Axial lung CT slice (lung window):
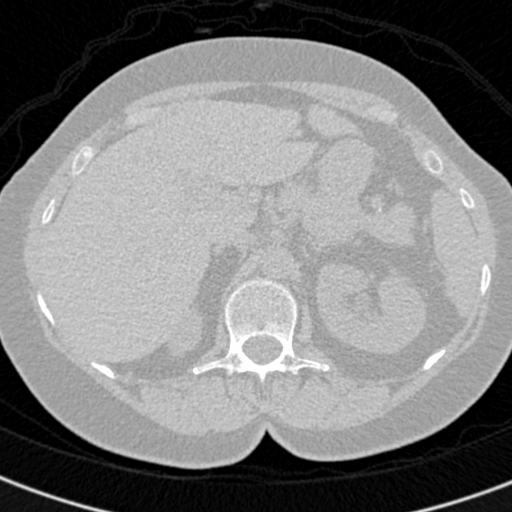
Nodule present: no